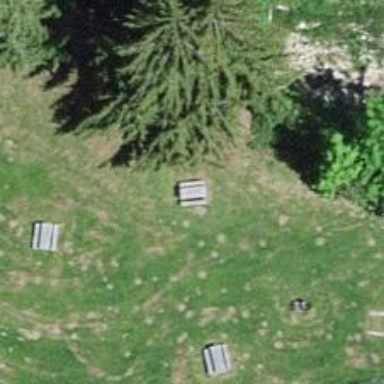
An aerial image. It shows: Picnic table located in leisure land area.